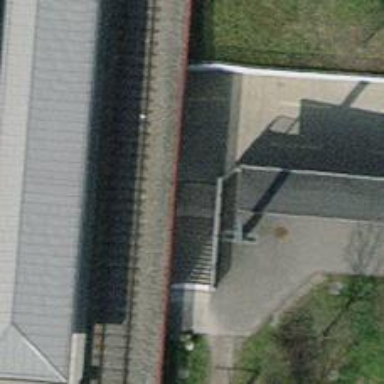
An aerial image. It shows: Bicycle parking area with wall loops.